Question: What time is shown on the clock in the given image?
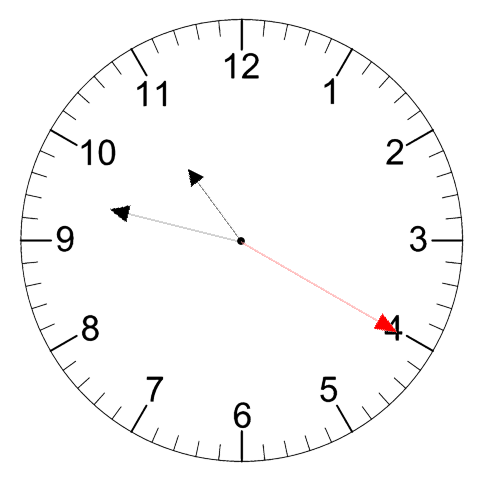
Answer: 10:47:20